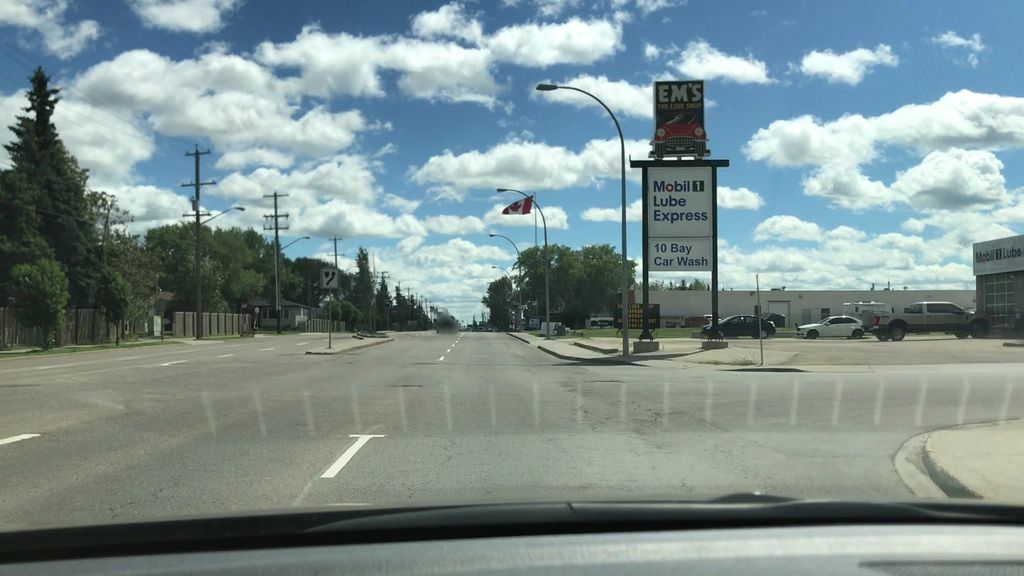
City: edmonton